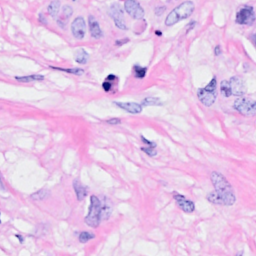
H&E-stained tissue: Breast